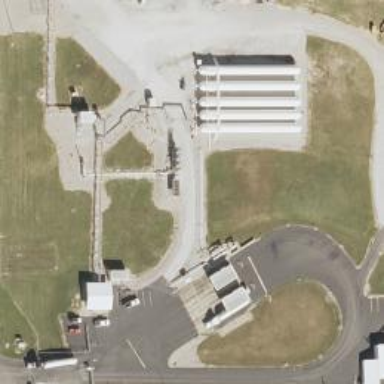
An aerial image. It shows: Industrial area designated as petroleum terminal.